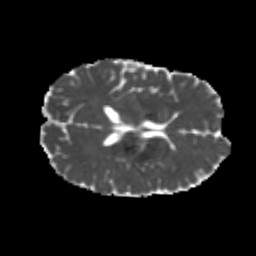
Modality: MD
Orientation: axial
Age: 22
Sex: male
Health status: healthy
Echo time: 0.074 s